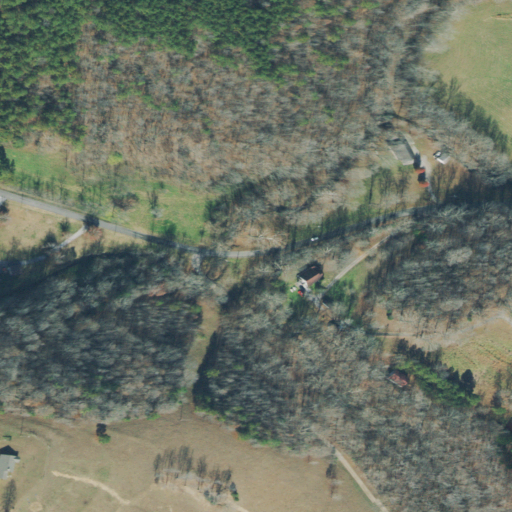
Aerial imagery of valley in Tennessee named Crab Hollow containing deciduous forest, pasture, open development, evergreen forest, mixed forest, and low intensity development